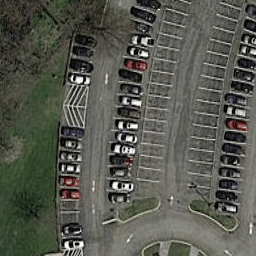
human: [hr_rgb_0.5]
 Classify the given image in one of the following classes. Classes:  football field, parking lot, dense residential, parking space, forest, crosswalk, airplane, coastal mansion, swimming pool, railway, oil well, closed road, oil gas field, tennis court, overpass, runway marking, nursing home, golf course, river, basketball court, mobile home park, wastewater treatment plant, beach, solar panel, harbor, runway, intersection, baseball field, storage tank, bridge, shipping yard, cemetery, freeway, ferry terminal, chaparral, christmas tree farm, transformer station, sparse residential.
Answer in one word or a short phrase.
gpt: parking lot